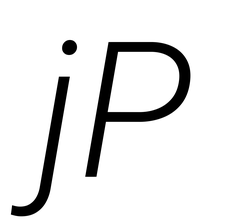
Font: Roboto-Italic_Light_Italic